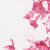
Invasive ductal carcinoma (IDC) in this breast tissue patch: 0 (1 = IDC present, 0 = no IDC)